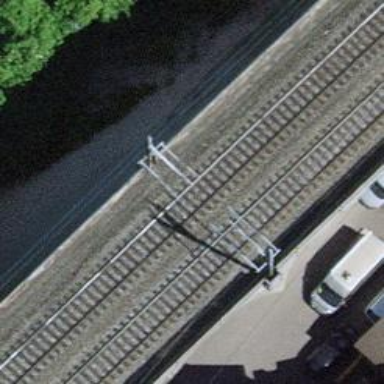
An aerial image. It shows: Bridge with single railway track electrified by contact line.